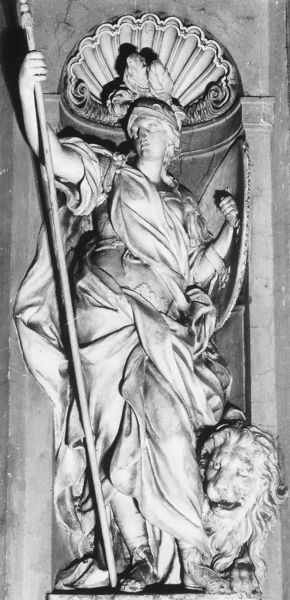
Titel: Die Stärke
Künstler: Camillo Rusconi
Standort: Rom, S. Iganzio, Cappella Ludovisi (EU - I - Latium)
Schlagwörter: feder, gott, hand, held, mann, schatten, umhang, weiß, frau, frisur, grau, licht, marmor, schwarz, gebäude, arm, falten, federn, hände, kirche, figur, gewand, rokoko, skulptur, statue, mähne, stab, krieg, lanze, foto, fotografie, photographie, nische, schild, dom, schwarzweiß, schwert, helm, göttin, sandale, krieger, löwe, muschel, speer, fotographie, athene, athena, falten umhang